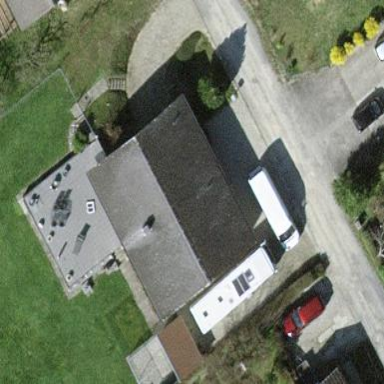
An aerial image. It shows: Simple house.